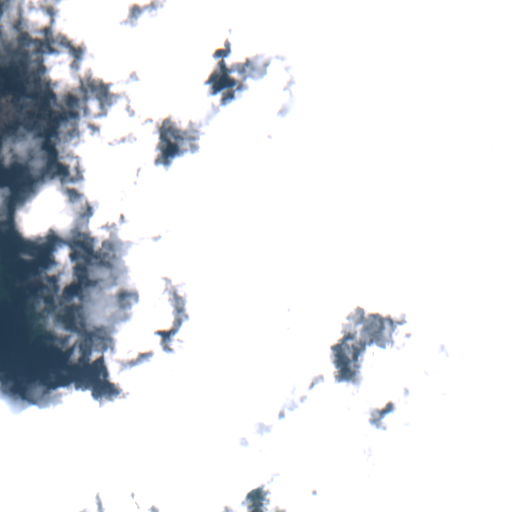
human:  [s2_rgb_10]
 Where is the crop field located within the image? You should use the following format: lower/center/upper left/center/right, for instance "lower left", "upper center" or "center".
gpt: The crop field is located in the center right of the image.
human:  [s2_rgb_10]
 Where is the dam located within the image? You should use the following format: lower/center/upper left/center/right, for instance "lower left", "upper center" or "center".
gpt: The dam is located in the lower center of the image.
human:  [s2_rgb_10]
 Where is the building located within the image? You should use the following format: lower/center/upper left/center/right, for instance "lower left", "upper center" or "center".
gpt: There is no building in the image.